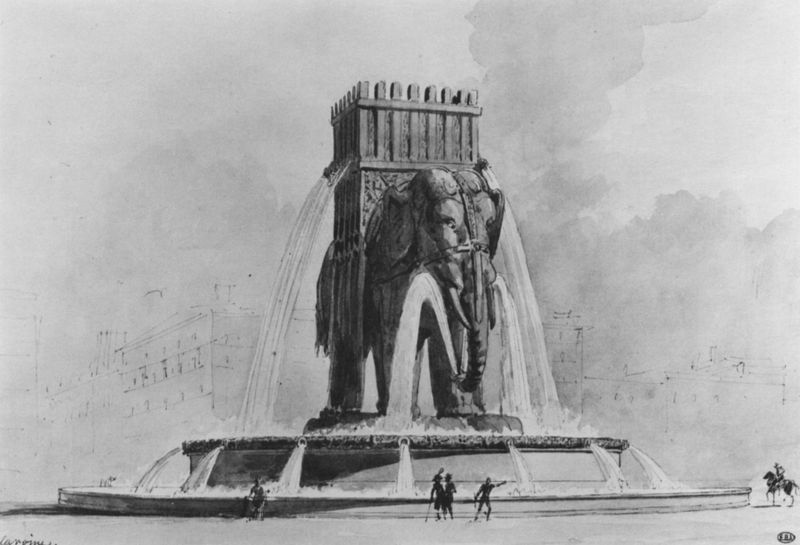
Titel: Entwurf für einen Brunnen
Künstler: Jean Antoine Alavoine
Standort: Paris
Institution: École Nationale Supérieure des Beaux-Arts
Schlagwörter: himmel, kampf, kopf, mann, wasser, wolken, aquarell, menschen, stadt, grau, hell, hut, licht, männer, paris, rücken, schmuck, schwarz, skizze, weiss, zeichnung, gebäude, haus, leute, muster, ornament, architektur, mensch, schale, sockel, tragen, signatur, häuser, nass, rauch, personen, ohren, brunnen, pferd, reiter, stock, turm, springbrunnen, sattel, fassade, studie, last, grafik, graphik, platz, empore, rand, monumental, zeigen, erker, tusche, palast, groß, geschirr, druck, hochdruck, stich, schwarzweiß, bleistift, entwurf, ausstellung, spritzen, fisch, verschwommen, mensche, messe, plan, fontaine, fontäne, käfig, indien, flüssig, behälter, bau, brunne, wasserspeier, marokko, elfenbein, monument, rohr, ägypten, elefant, rüssel, unproportional, boullee, kolossal, imposant, riesig, tiefdruck, mächtig, rohre, stosszähne, fontänen, brunnenfigur, holzkasten, überdimensional, stosszahn, brunnenskulptur, archiktur, brunnenteller, elefantensitz, wasserkäfig, übergrösse, sw, fünf peronen, einschüchternd